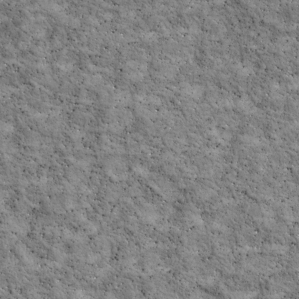
Label: non_frost